Question: I am trying to set the configuration location for my Project but I keep getting the following error:
> java.io.FileNotFoundException: class path resource
[main/resources/app-context.xml] cannot be opened because it does not
exist
I have my project set up like this:

And I have my code set up as:
'''
ApplicationContext context = new ClassPathXmlApplicationContext(configLocation: "main/resources/app-context.xml");
'''
How can I fix this?
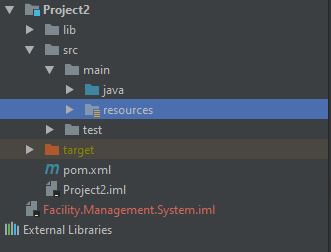
Answer: What you put directly under 'src/main/java' is in the default package, at the root of the classpath. It's the same for resources put under 'src/main/resources': they end up at the root of the classpath.
So the path of the resource is 'app-context.xml', not 'main/resources/app-context.xml'.